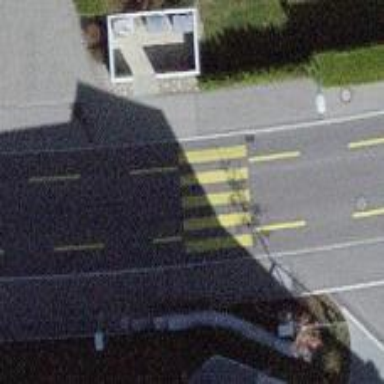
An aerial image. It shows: Uncontrolled zebra crossing with notable zebra markings.